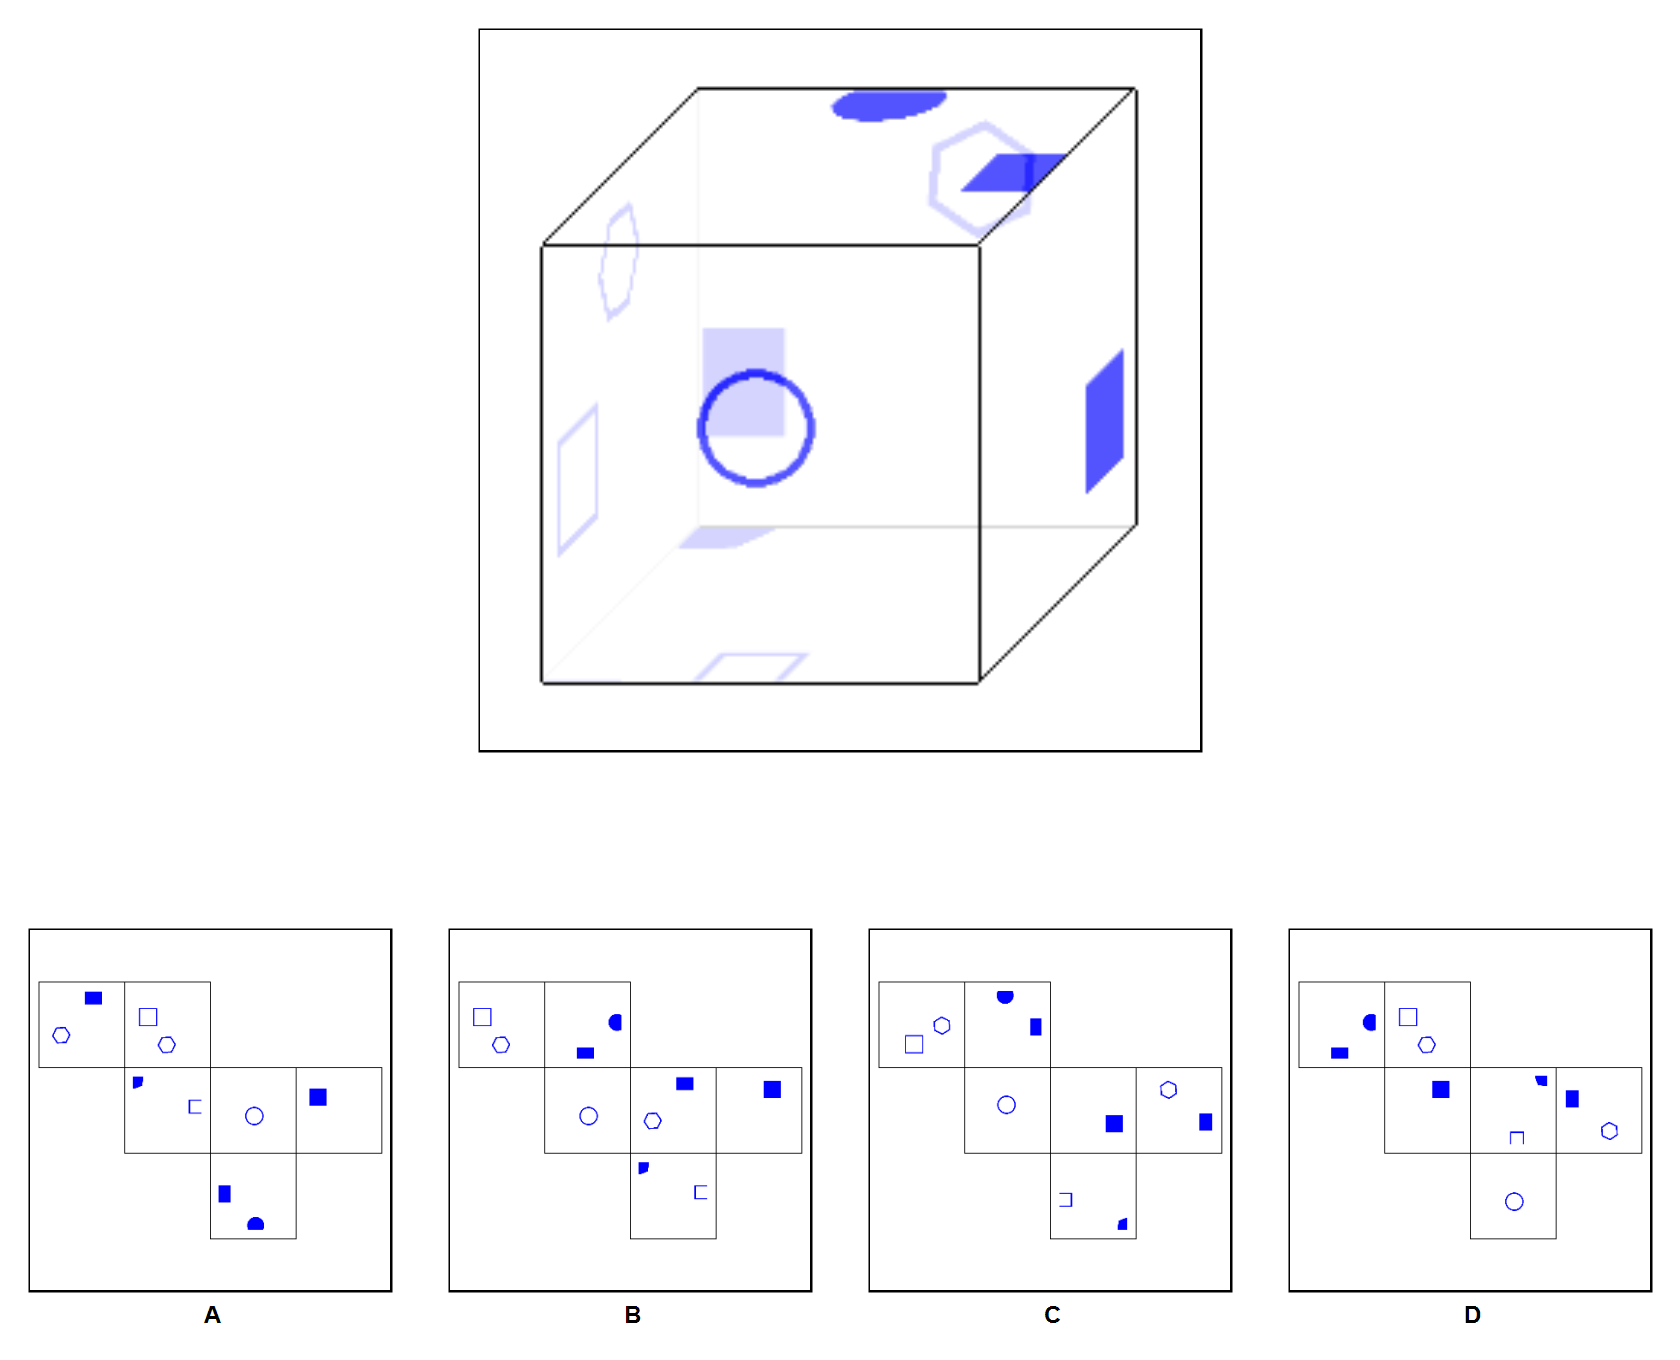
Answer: C